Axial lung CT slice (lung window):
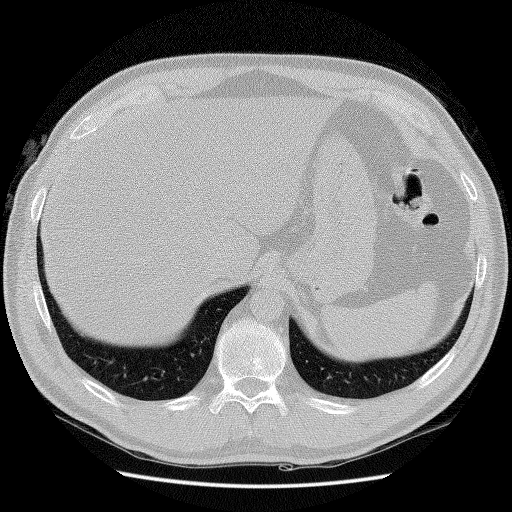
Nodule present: no